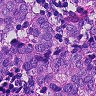
Metastatic tissue present: yes